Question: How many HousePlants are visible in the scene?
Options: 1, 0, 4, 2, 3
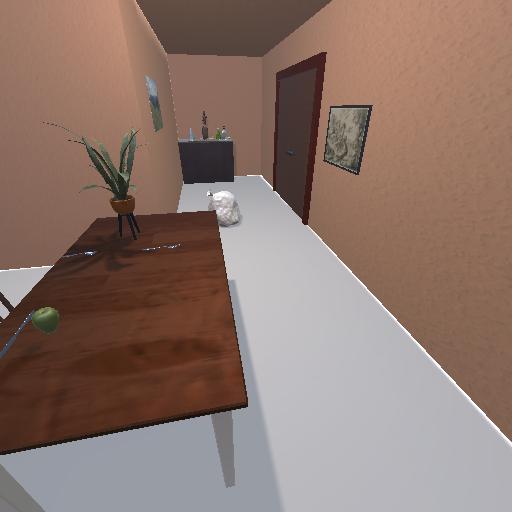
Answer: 1